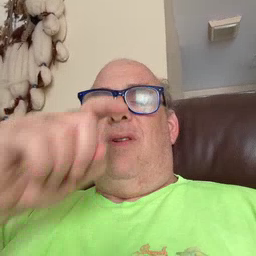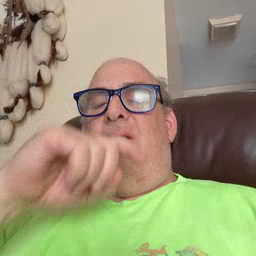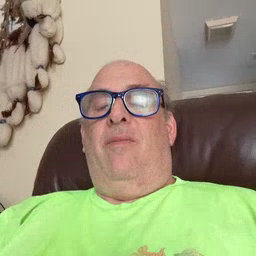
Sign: doll